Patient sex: M
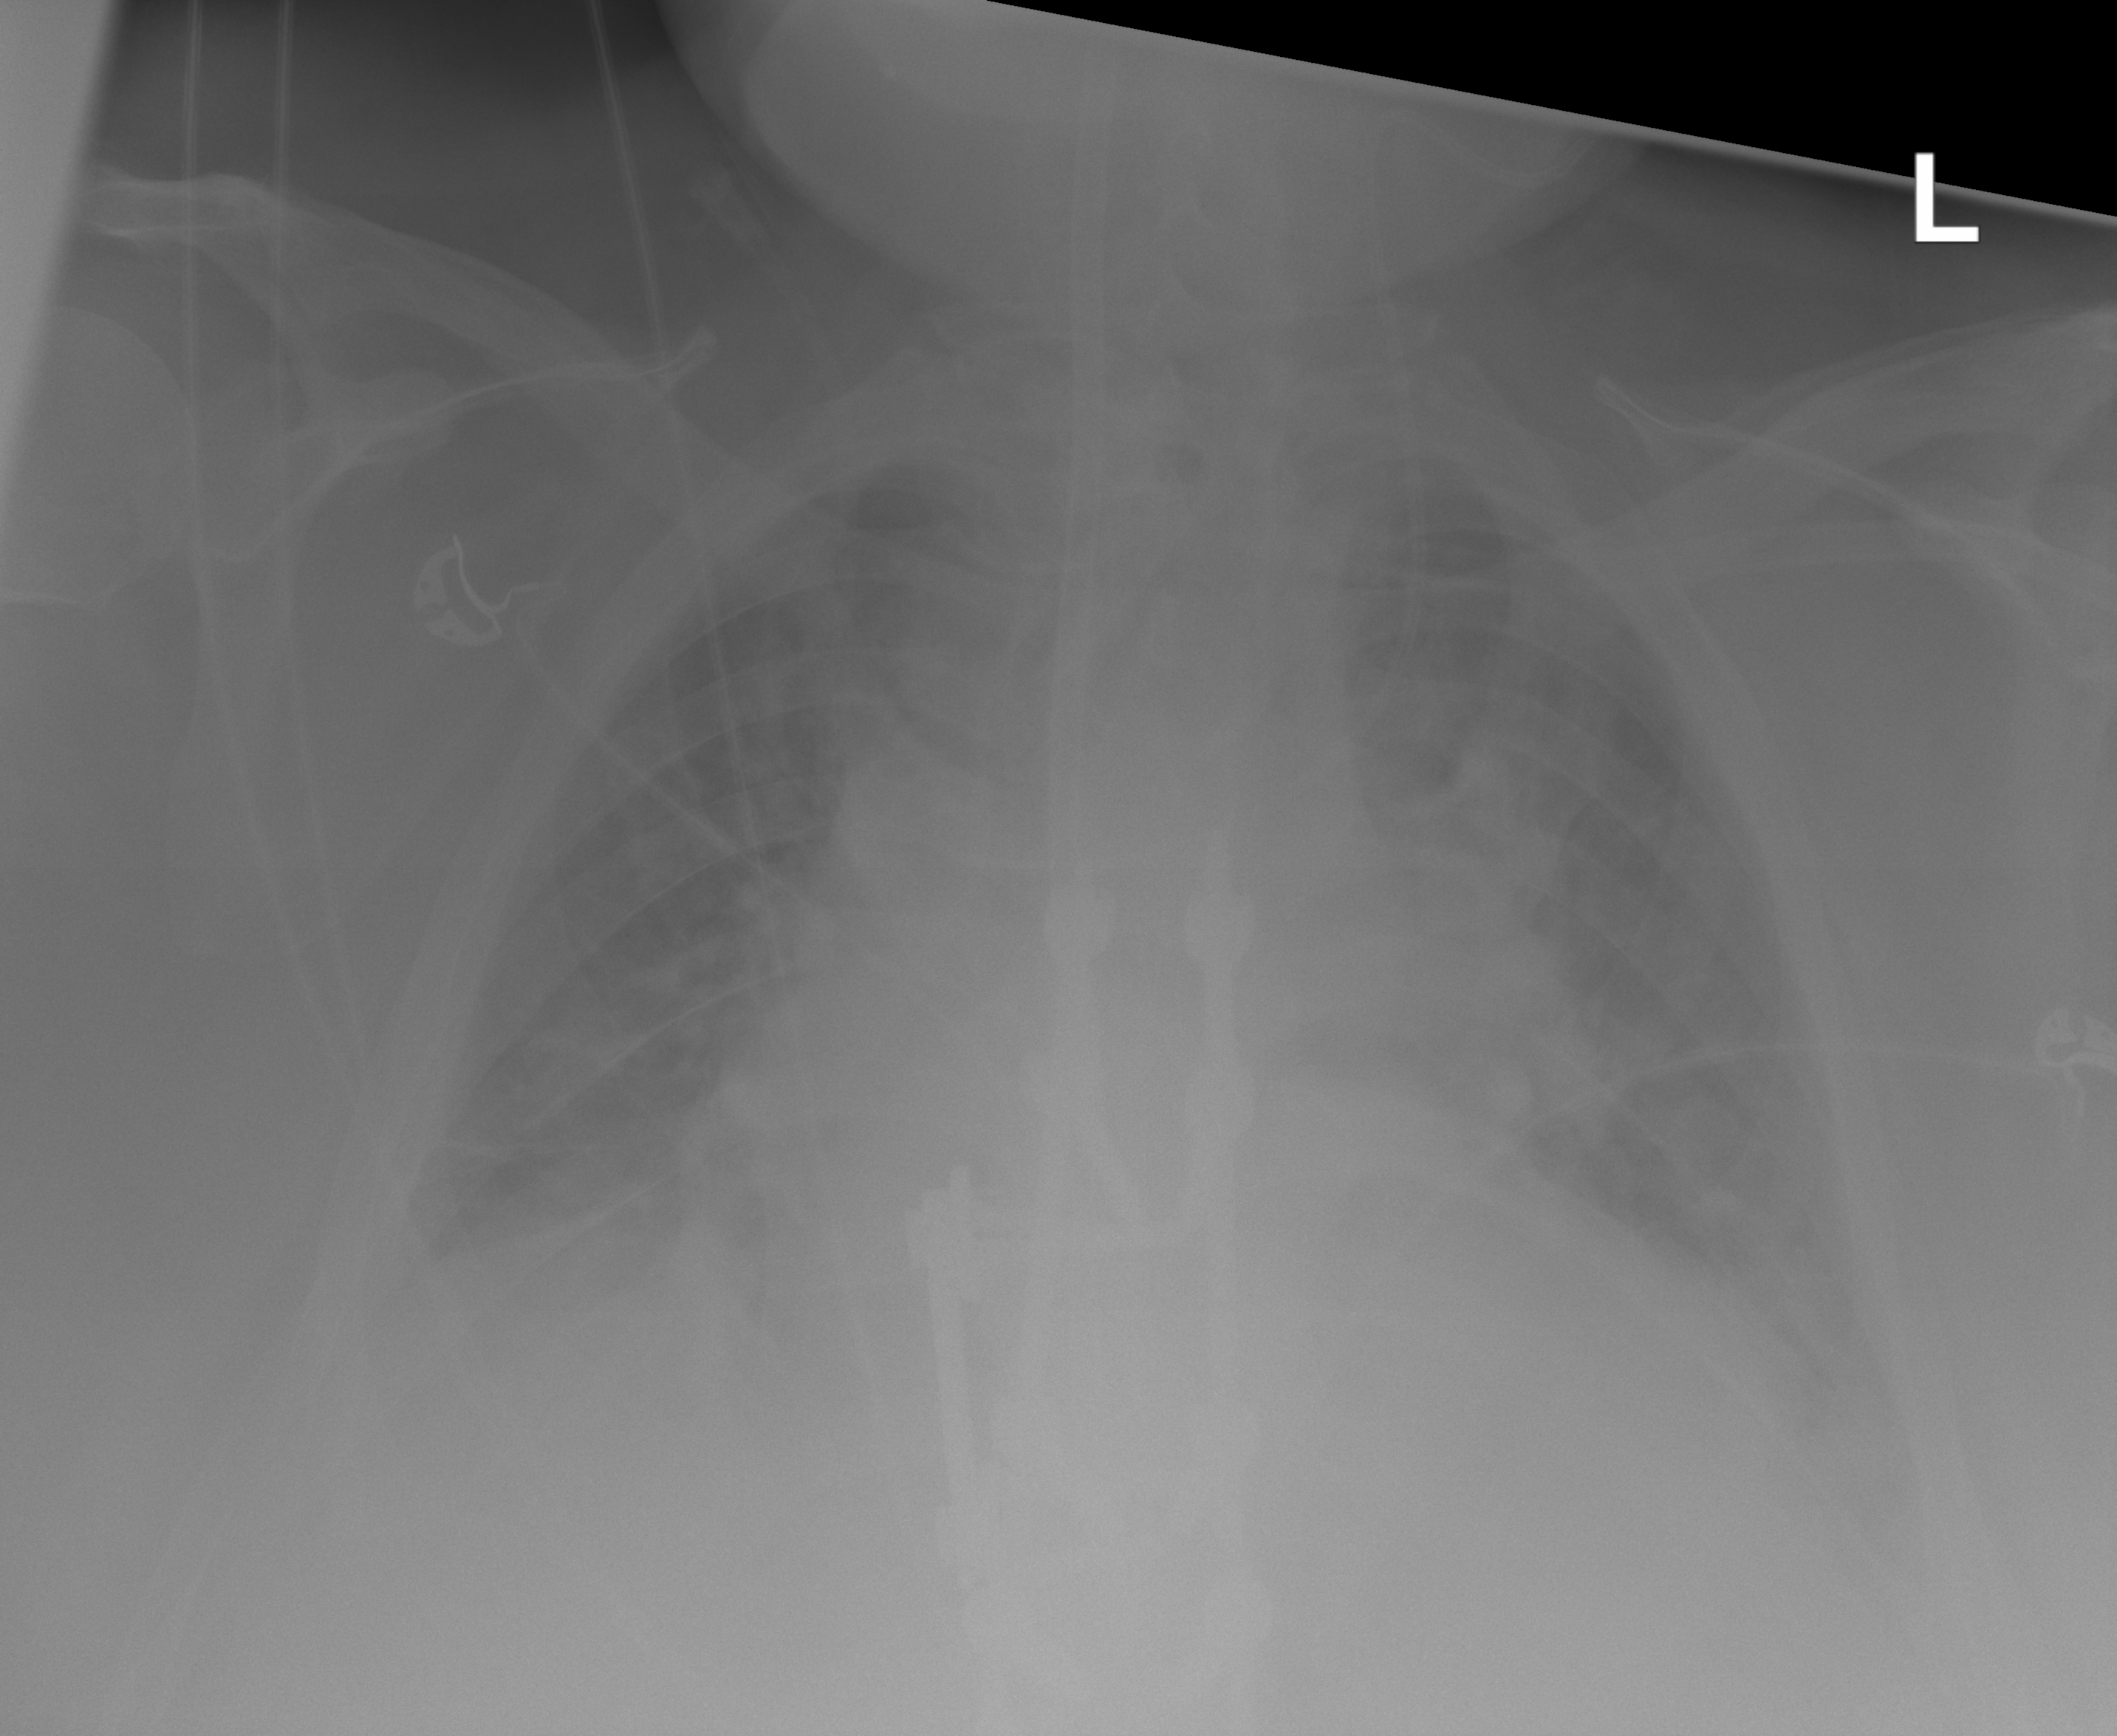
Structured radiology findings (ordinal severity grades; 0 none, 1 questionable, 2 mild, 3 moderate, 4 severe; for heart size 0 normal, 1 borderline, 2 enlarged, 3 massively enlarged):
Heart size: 2
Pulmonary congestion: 2
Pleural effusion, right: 2
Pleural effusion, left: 2
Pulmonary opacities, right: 0
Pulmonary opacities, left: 0
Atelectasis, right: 2
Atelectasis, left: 2